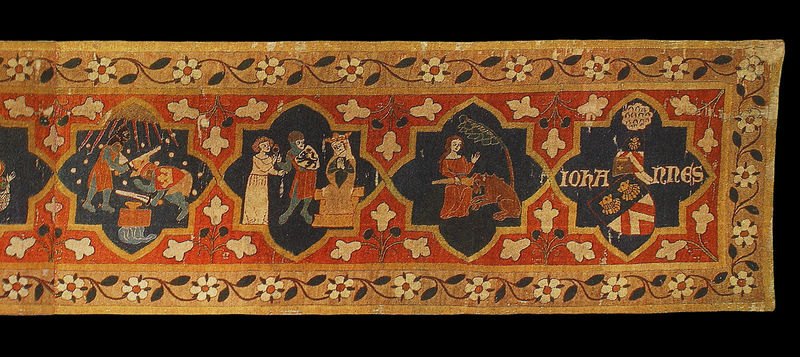
Titel: Maltererteppich
Institution: Freiburg, Augustinermuseum
Schlagwörter: baum, blau, blätter, kampf, mann, frauen, menschen, blumen, frau, männer, blüten, tier, tuch, flächig, muster, ornament, teppich, johannes, rahmen, stickerei, stoff, girlande, borte, krone, ranken, schrift, figuren, wandteppich, ornamente, wandmalerei, edel, schild, narr, schwert, schwerter, text, soldat, waffe, ritter, rom, ranke, wappen, löwen, mittelalter, krieger, griechenland, königin, blumenranke, fresko, lilien, burgfräulein, szenen, mittelalterlich, einhorn, zinnober, schmied, amboss, jungfrauen, ambos, iohannes, jahannes